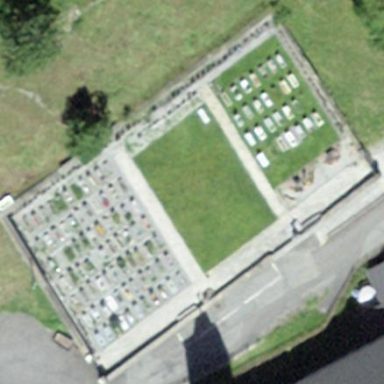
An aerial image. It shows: Cemetery.